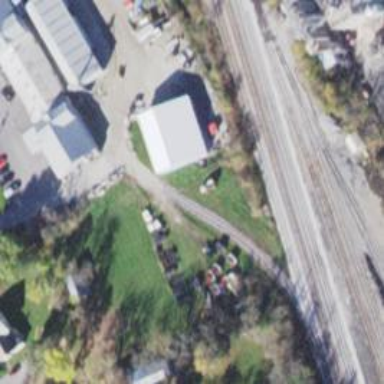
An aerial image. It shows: Railway spur service.